Field crop: maize
Growth stage: 2
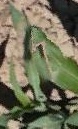
Species: maize